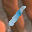
Label: 1